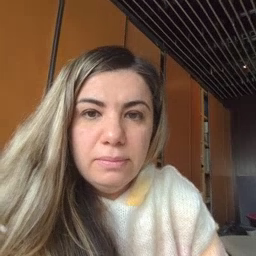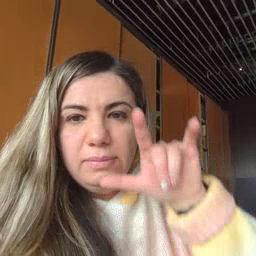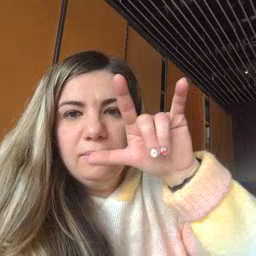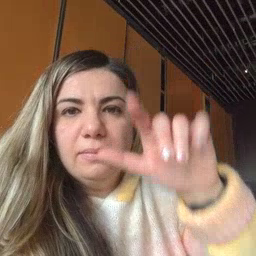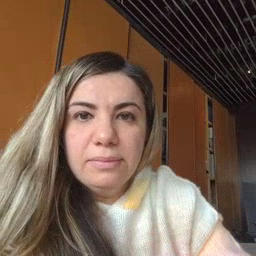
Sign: airplane